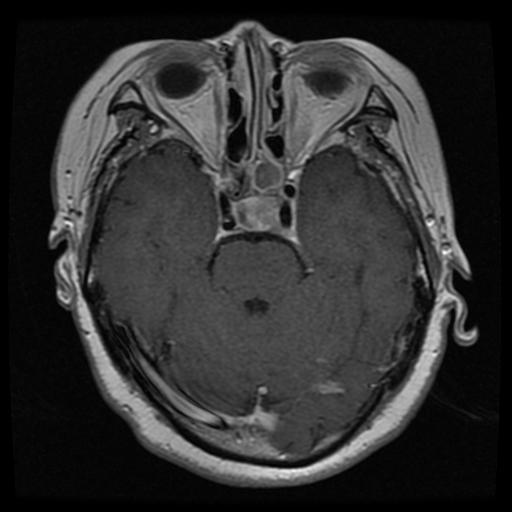
Label: pituitary